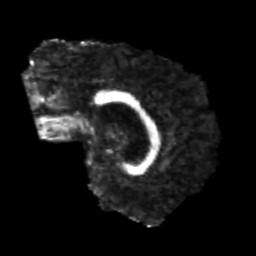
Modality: FA
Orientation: sagittal
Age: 22
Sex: male
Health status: healthy
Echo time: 0.074 s